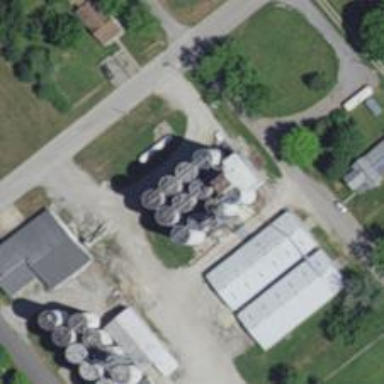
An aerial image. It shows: Silo.